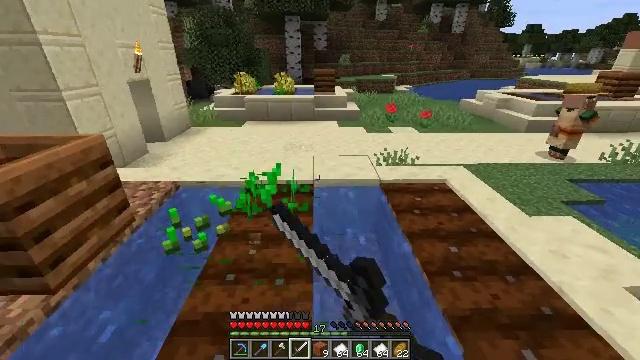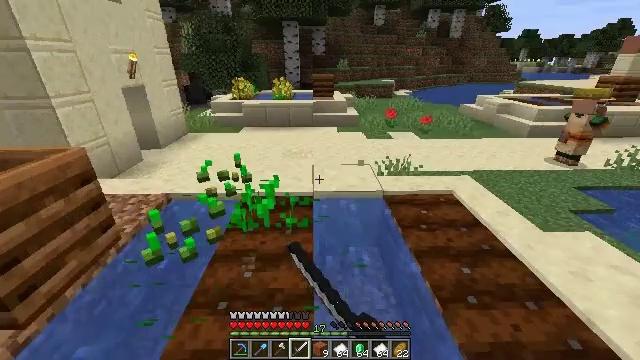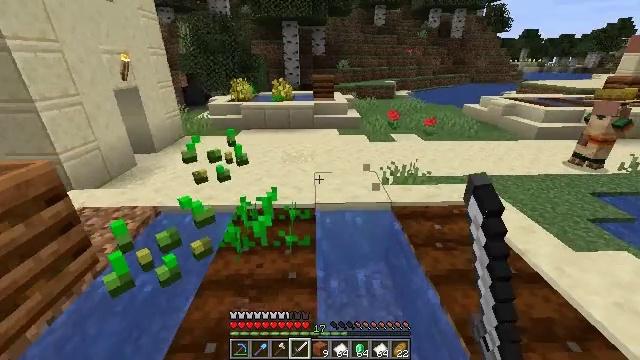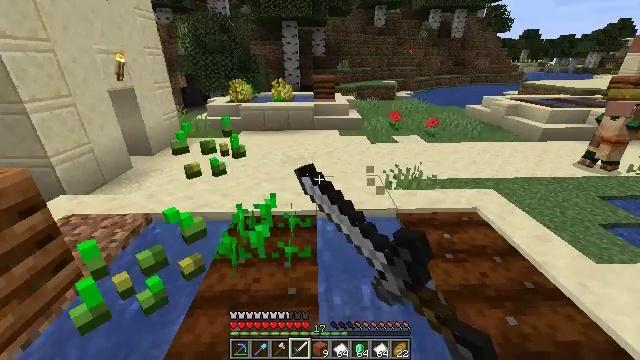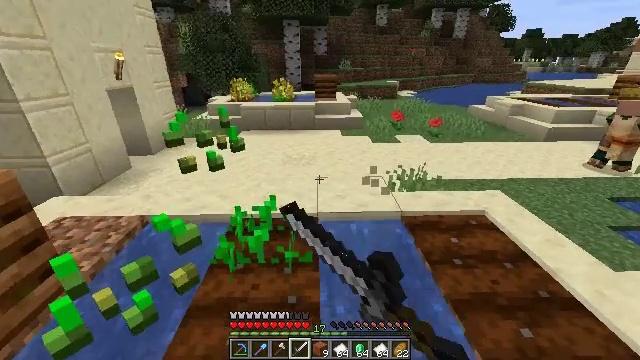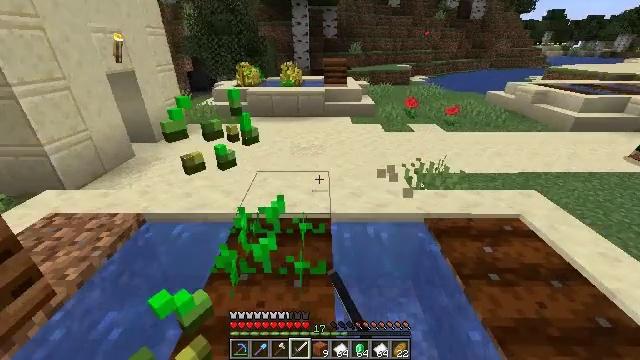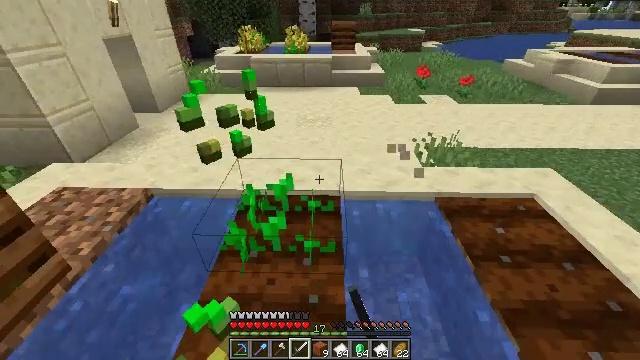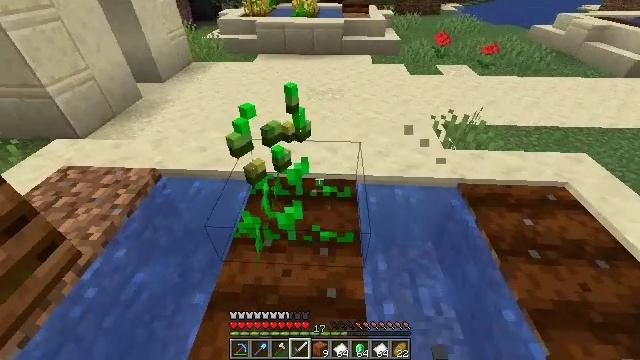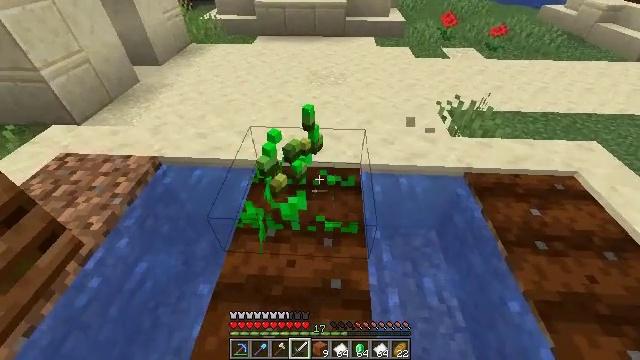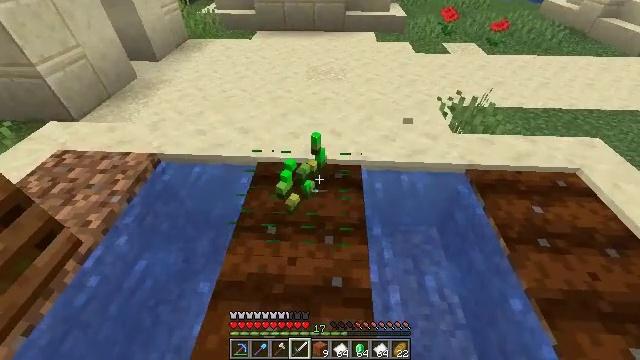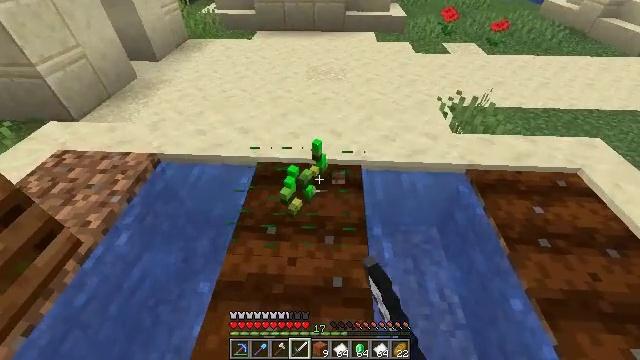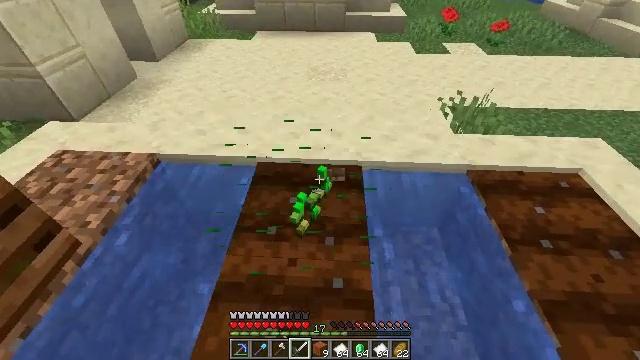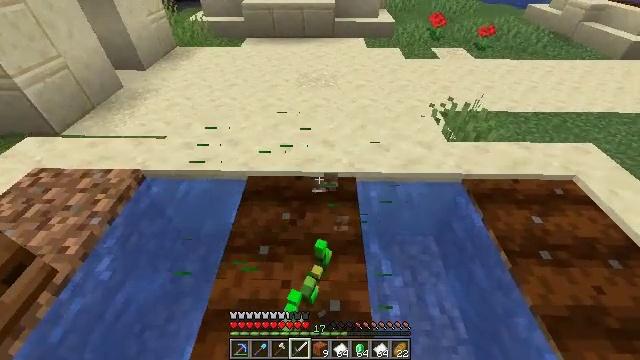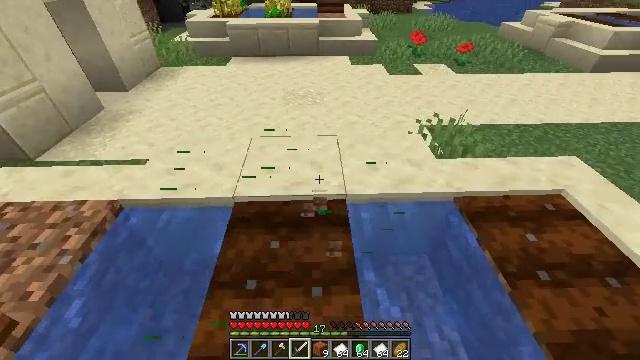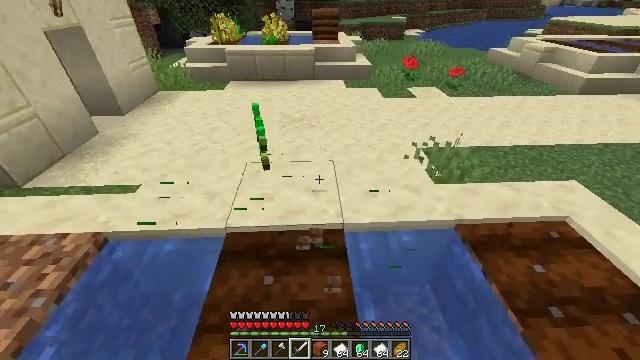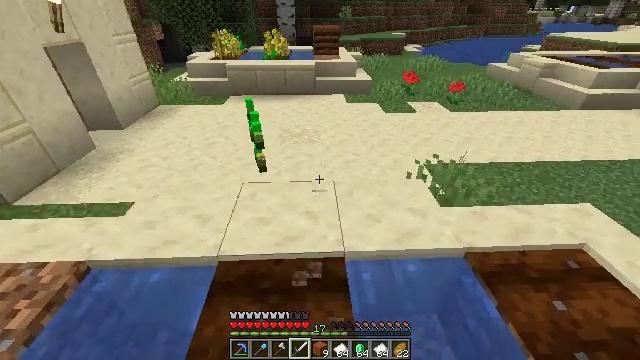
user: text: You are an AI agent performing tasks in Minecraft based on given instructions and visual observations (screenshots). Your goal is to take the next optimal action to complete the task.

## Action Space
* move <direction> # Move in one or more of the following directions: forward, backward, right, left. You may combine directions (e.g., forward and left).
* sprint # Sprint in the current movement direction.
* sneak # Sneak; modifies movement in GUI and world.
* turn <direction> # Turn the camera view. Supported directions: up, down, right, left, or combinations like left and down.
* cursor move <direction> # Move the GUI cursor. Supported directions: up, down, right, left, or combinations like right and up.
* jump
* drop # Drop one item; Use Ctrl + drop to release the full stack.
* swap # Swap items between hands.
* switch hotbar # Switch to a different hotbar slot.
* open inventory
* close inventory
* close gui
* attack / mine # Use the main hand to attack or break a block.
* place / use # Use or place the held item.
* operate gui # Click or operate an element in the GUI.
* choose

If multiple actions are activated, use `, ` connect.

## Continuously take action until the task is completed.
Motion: motion action
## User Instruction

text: Harvest wheat from the field.
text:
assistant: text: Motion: move forward, attack / mine
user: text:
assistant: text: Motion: move forward, attack / mine
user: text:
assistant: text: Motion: move forward, attack / mine
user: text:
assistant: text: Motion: move forward, attack / mine
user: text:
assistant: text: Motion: move forward and move left, turn left and down
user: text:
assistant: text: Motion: move forward and move left, turn left and down
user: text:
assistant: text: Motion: turn left and down
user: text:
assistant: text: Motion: turn down
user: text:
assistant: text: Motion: attack / mine
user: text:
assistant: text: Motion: attack / mine
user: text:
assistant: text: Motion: attack / mine
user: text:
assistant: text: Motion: move forward, turn right, attack / mine
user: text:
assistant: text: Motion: move forward, turn right and up
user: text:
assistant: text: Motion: move forward, turn up
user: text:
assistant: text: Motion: move forward, turn up
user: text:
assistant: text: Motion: move forward, turn left and up
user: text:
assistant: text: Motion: move forward
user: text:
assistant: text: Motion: move forward
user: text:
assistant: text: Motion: move forward
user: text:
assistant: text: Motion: move forward
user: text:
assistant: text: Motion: move forward
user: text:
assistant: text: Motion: move forward
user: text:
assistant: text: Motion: move forward
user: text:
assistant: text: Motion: move forward
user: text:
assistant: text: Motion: move forward
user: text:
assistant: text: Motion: move forward, turn left
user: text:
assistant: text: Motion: move forward, turn right
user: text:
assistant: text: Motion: move forward
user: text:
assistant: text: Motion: move forward
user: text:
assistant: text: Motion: move forward